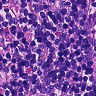
Metastatic tissue present: no